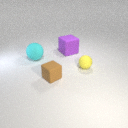
large purple rubber cube to the right of small brown rubber cube